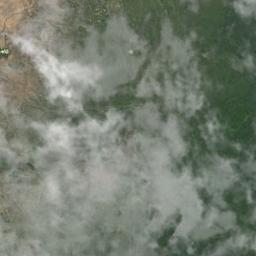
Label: cloud